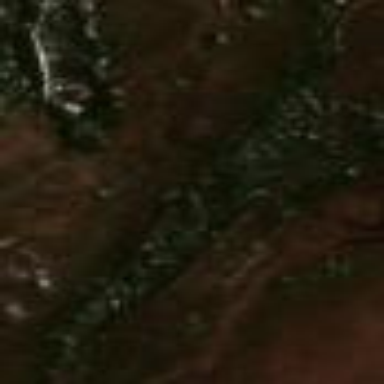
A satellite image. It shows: Woodland with evergreen needle-leaved trees.